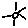
Label: sun